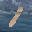
Label: 1